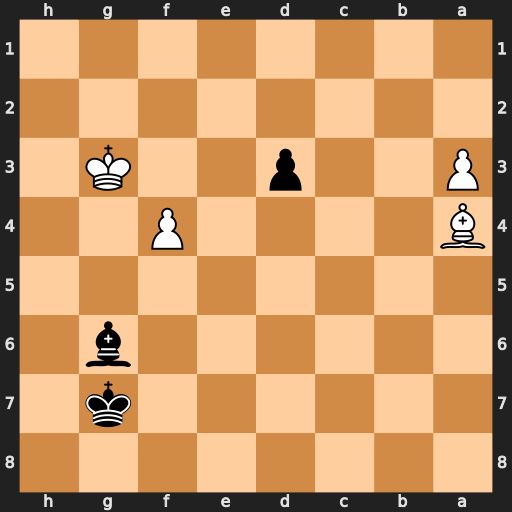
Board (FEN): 8/6k1/6b1/8/B4P2/P2p2K1/8/8
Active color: b
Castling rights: -
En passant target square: -
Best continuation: Bh5 Kf2 d2